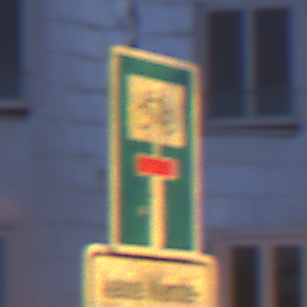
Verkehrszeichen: SackgasseRadverkehrDurchlaessig
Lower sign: HinweisGeaenderteVorfahrtVerkehrsfuehrungVerkehrsregelung3
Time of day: Night
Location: Outdoor (Urban)
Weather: PartlyCloudy
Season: NotSpecified
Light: Artificial